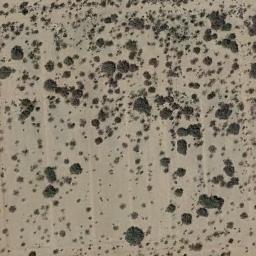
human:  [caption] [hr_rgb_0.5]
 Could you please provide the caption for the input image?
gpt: Only scattered weeds can be seen in this desert .

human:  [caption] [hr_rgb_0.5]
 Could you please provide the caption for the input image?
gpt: A lot of dense small chaparrals grow in the desert .

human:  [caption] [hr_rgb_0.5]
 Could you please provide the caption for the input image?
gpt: Chaparral is scattered in the sand from dense to sparse .

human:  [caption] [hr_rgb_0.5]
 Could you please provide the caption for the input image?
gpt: There are some different kinds of bushes make up the chaparral on the desert .

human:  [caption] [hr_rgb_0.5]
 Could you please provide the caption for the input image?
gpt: The chaparral is thicker in the upper right than in the lower left .